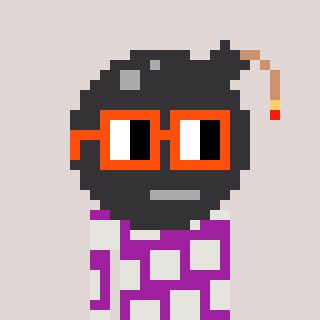
a pixel art character with square orange glasses, a bomb-shaped head and a magenta-colored body on a warm background